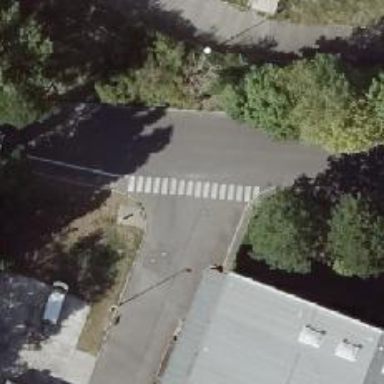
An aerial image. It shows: Zebra crossing on the road.